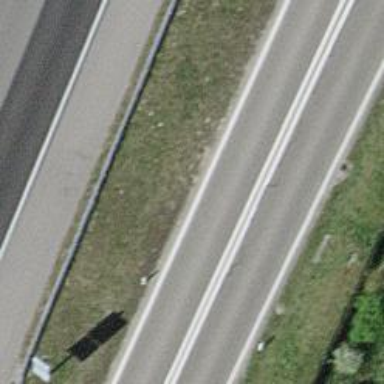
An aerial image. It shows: Asphalt motorway link.